【题型】填空题　【知识点】平面几何　【难度】medium
如图，在$\triangle ABC$中，$AB = BC$，$\tan\angle B = \frac{5}{12}$，$D$为$BC$上一点，且满足$\frac{BD}{CD} = \frac{8}{5}$，过$D$作$DE \perp AD$交$AC$延长线于点$E$，则$\frac{CE}{AC} = \underline{\quad\quad\quad}$。

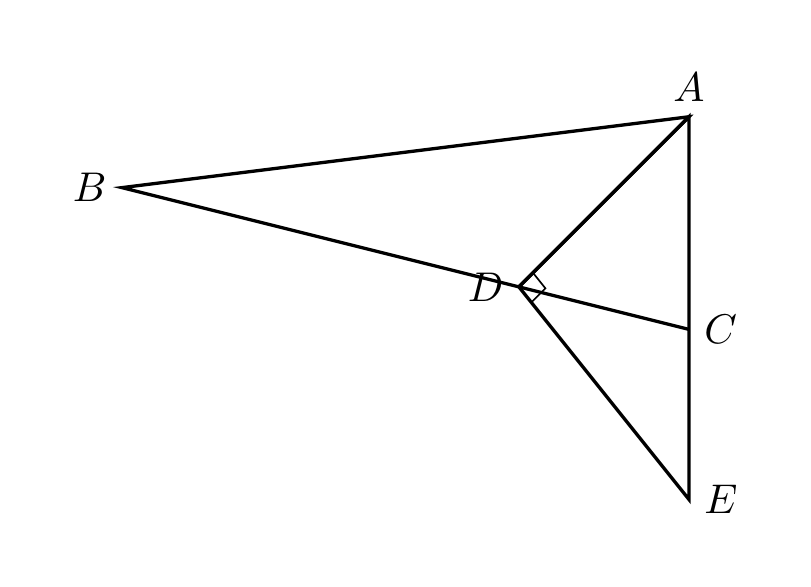
【解答】
【答案】$\frac{20}{21}$

【解析】解：如图，过点$A$作$AH \perp CB$，垂足为$H$，

$\because \frac{BD}{DC} = \frac{8}{5}$，$AB = BC$，

设$AB = BC = 13x$，

$\therefore BD = 8x$，$DC = 5x$，

$\because \tan\angle B = \frac{5}{12}$，$AH \perp CB$，

$\therefore \frac{AH}{BH} = \frac{5}{12}$，

$\because AB = BC = 13x$，

$\therefore AH^2 + BH^2 = AB^2 = 169x^2$，

解得$AH = 5x$，$BH = 12x$，

$\therefore DH = 12x - 8x = 4x$，$HC = 5x - 4x = x$，

$\therefore AD = \sqrt{AH^2 + DH^2} = \sqrt{41}x$，$AC = \sqrt{AH^2 + CH^2} = \sqrt{26}x$，

$\therefore \cos\angle ADC = \frac{DH}{AD} = \frac{4\sqrt{41}}{41}$，

过点$C$作$CM \perp AD$，垂足为$M$，

$\therefore DM = CD \cdot \cos\angle ADC = \frac{20\sqrt{41}}{41}x$，$AM = AD - DM = \frac{21\sqrt{41}}{41}x$，

$\because DE \perp AD$，$CM \perp AD$，

$\therefore MC \parallel DE$，

$\therefore \frac{CE}{AC} = \frac{DM}{AM} = \frac{\frac{20\sqrt{41}}{41}x}{\frac{21\sqrt{41}}{41}x} = \frac{20}{21}$，

故答案为：$\frac{20}{21}$。

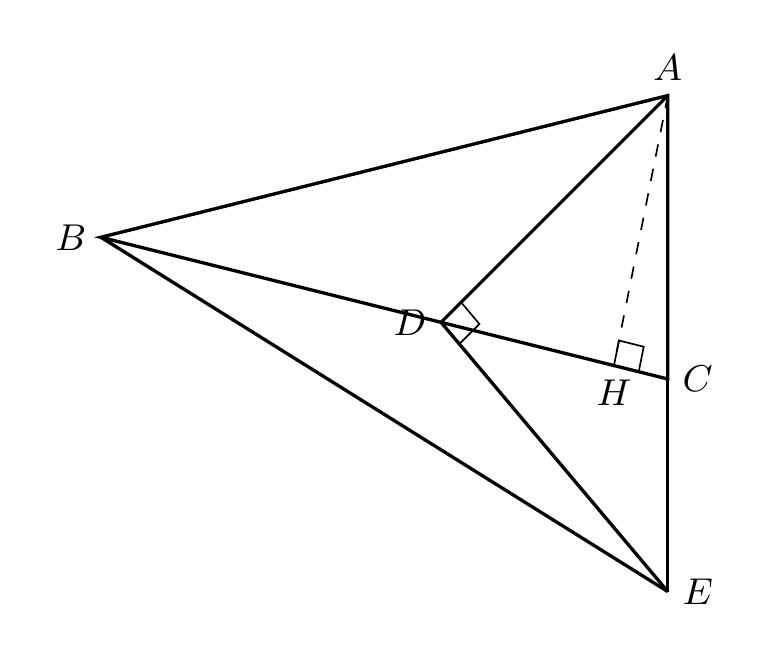
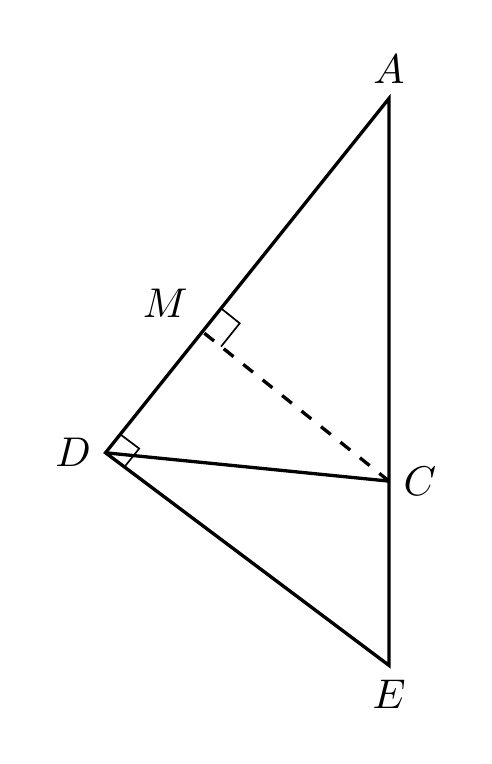